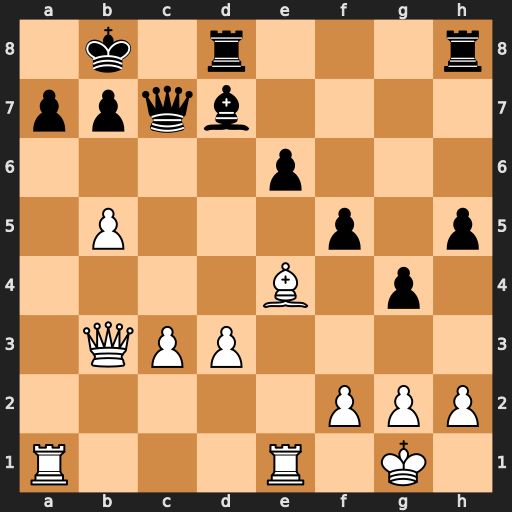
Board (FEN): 1k1r3r/ppqb4/4p3/1P3p1p/4B1p1/1QPP4/5PPP/R3R1K1
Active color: w
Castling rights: -
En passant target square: -
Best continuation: Rxa7 Qb6 Rxb7+ Qxb7 Bxb7